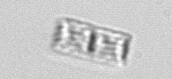
Label: Bacillariophyceae_morphotype1